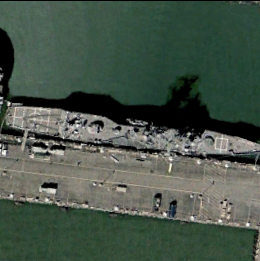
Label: cruiser